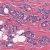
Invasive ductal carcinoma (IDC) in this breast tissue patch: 1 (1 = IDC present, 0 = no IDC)